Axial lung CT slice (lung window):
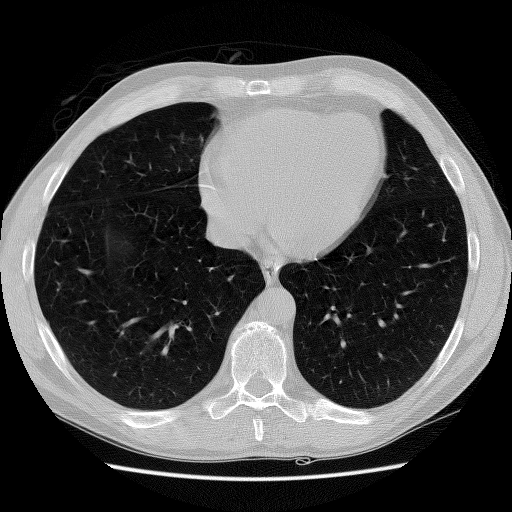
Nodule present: no